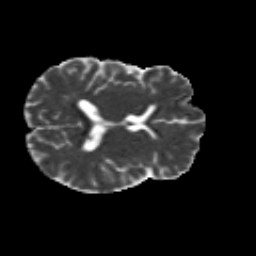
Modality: MD
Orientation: axial
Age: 34
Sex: male
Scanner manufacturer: siemens
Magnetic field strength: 3 T
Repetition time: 8.8 s
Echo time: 0.085 s